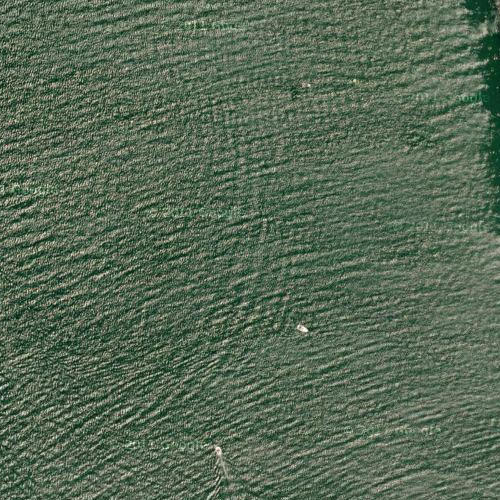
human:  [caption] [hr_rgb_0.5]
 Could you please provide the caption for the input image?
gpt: A part of ocean with dark water .

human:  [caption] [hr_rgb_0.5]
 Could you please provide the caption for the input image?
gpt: There is a part of ocean with dark waters .

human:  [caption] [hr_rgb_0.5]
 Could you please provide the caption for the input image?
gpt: This is a part of ocean with dark water .

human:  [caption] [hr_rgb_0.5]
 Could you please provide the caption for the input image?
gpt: A part of ocean with dark waters .

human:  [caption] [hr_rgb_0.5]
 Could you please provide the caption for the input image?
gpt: A part of ocean with dark water .